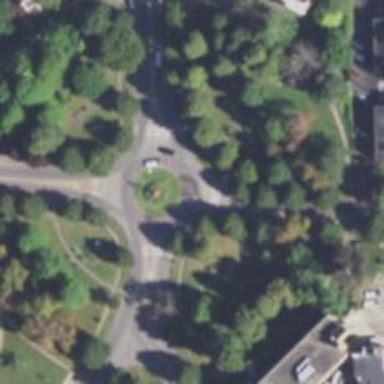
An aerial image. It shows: Tertiary road leading to roundabout junction.